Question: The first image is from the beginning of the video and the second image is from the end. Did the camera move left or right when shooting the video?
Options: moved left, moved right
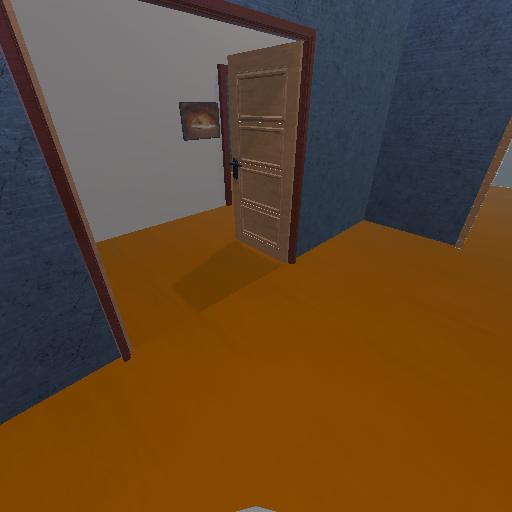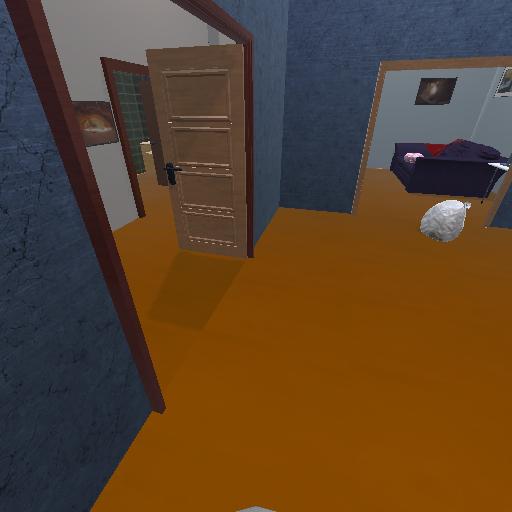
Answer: moved left